Aerial crown-view tile of a tropical tree (Barro Colorado Island, Panama), acquired 20240611:
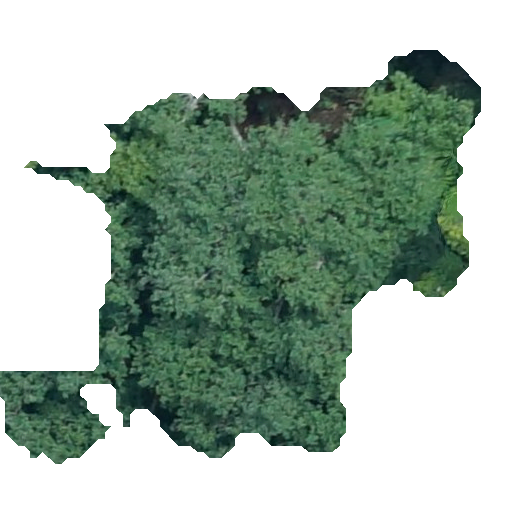
Species: Hieronyma alchorneoides
GBIF accepted scientific name: Hieronyma alchorneoides
Crown area: 181.005 m²